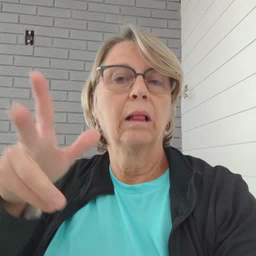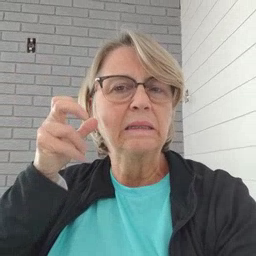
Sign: listen